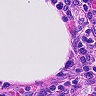
Metastatic tissue present: no